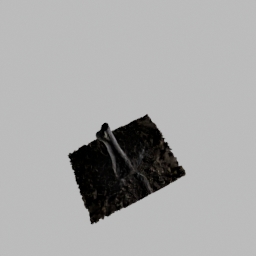
Label: nature